Question: I'm working on Android project. and I'm using View class to drawing bitmap using canvas with matrix.
How can I skew matrix? to be like this:

I'm using this code, but it is not working:
'''
float[] src=new float[]{0,0,0,1,1,1,1,0};
float[] dst=new float[]{0.2f,0,0,1,1,1,0.8f,0};
Paint paint = new Paint();
matrix.reset();
matrix.postTranslate(-width / 2.0f, -height / 2.0f);
matrix.postRotate(0/*(float)(angle*180/Math.PI) ,-width / 2.0f + 50, -height / 2.0f +50*/);
matrix.postScale(scale, scale);
matrix.setPolyToPoly(src, 0, dst, 0, 4);
matrix.postTranslate(position.getX(), position.getY());
canvas.drawBitmap(bitmap, matrix, paint);
canvas.concat(matrix);
'''
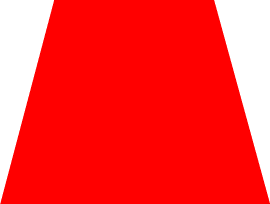
Answer: use something like this:
'''
class V extends View {
private Bitmap b;
private Matrix m;
public V(Context context) {
super(context);
b = BitmapFactory.decodeResource(getResources(), R.drawable.layer0);
m = new Matrix();
}
@Override
protected void onSizeChanged(int w, int h, int oldw, int oldh) {
int bw = b.getWidth();
int bh = b.getHeight();
float[] src = {0, 0, 0, bh, bw, bh, bw, 0};
int DX = 100;
float[] dst = {0 + DX, 0, 0, h, w, h, w - DX, 0};
m.setPolyToPoly(src, 0, dst, 0, 4);
}
@Override
protected void onDraw(Canvas canvas) {
canvas.drawBitmap(b, m, null);
}
}
'''
UPDATE to keep the image aspect ratio:
'''
@Override
protected void onSizeChanged(int w, int h, int oldw, int oldh) {
int bw = b.getWidth();
int bh = b.getHeight();
RectF src = new RectF(0, 0, bw, bh);
RectF dst = new RectF(0, 0, w, h);
m.setRectToRect(src, dst, ScaleToFit.CENTER);
float[] pts = {0, 0, 0, bh, bw, bh, bw, 0, 0, 0, 0, 0, 0, 0, 0, 0};
m.mapPoints(pts, 8, pts, 0, 4);
int DX = 40;
pts[8] += DX;
pts[14] -= DX;
m.setPolyToPoly(pts, 0, pts, 8, 4);
}
'''